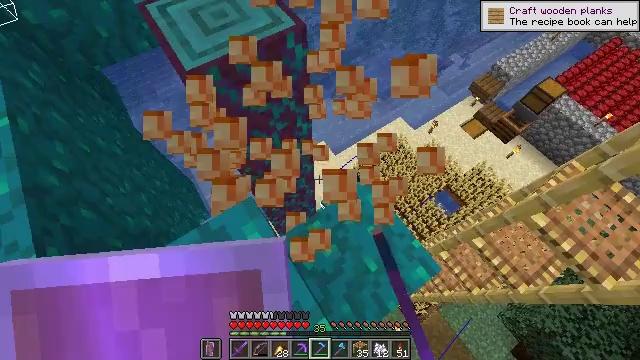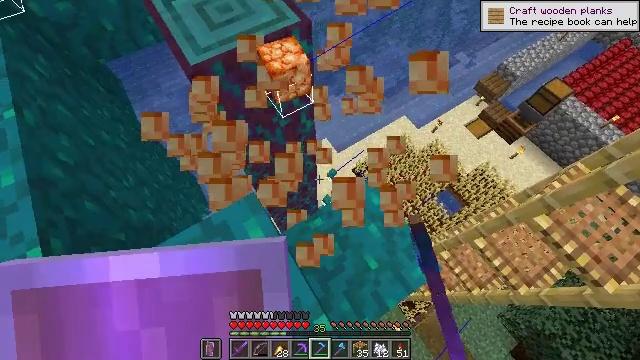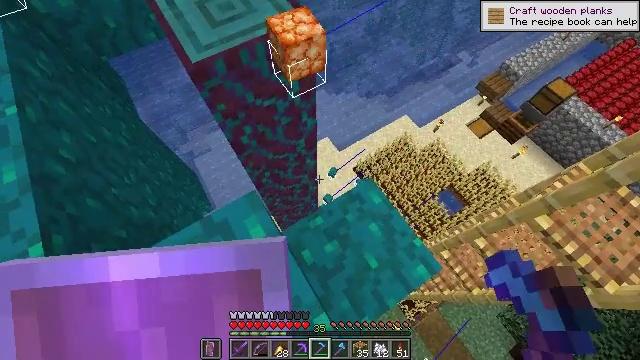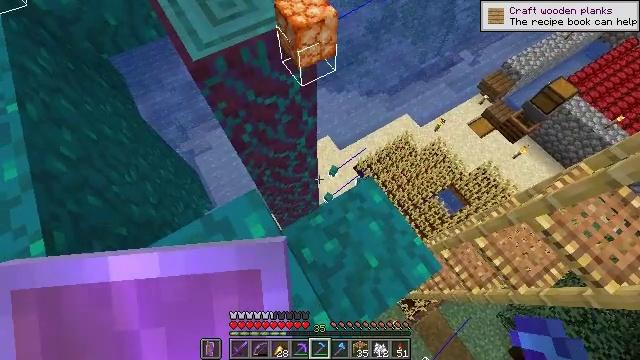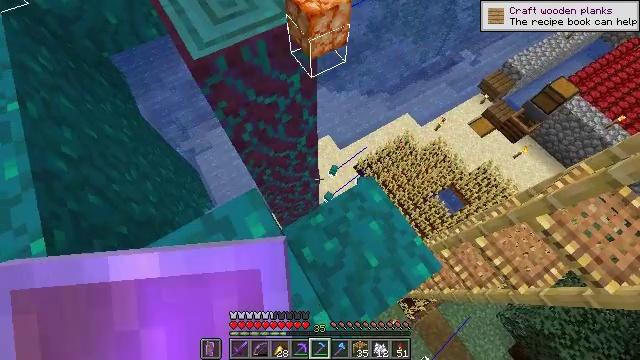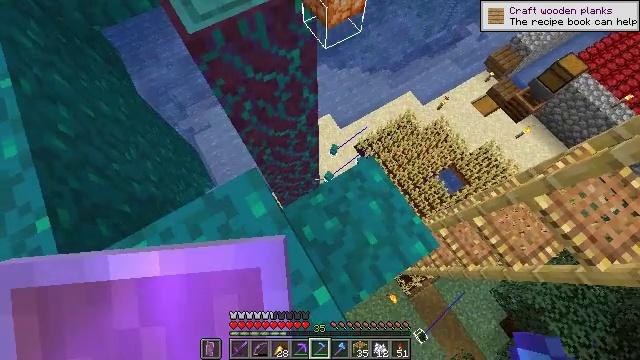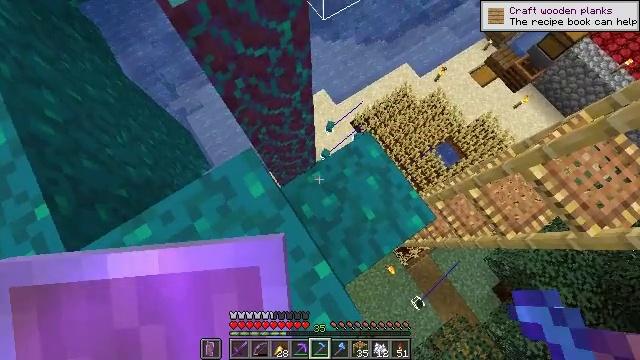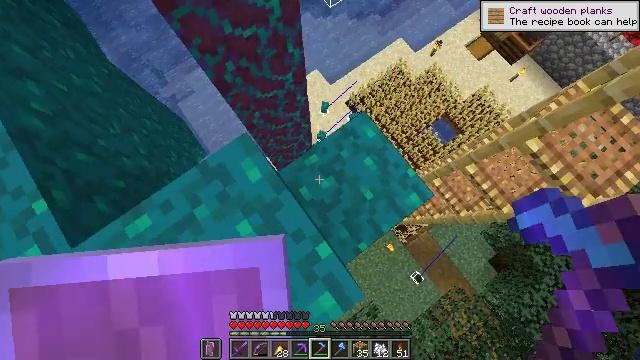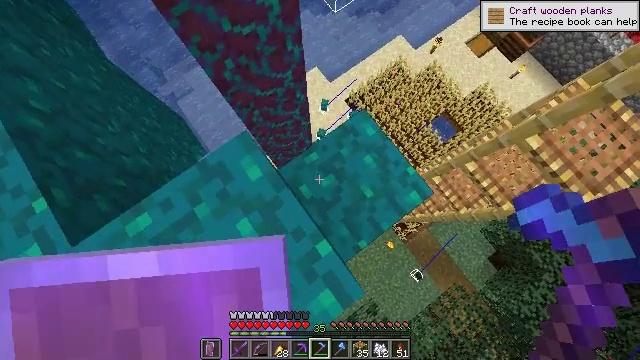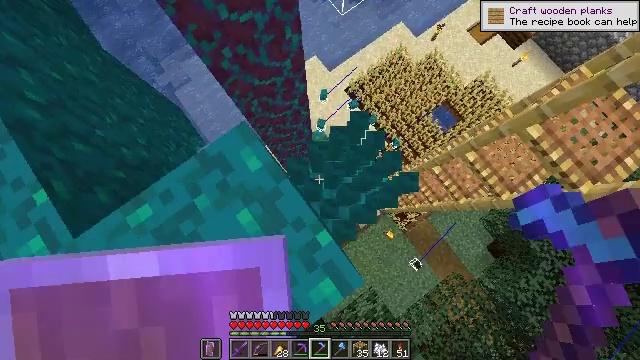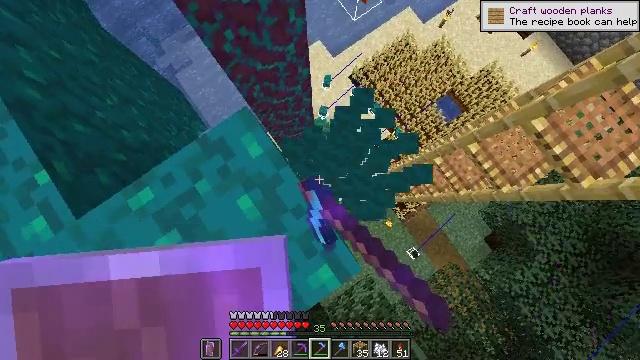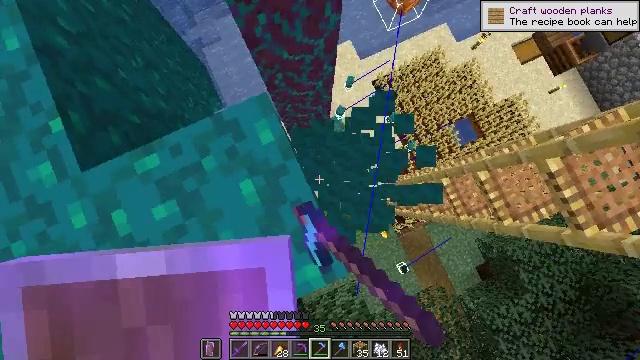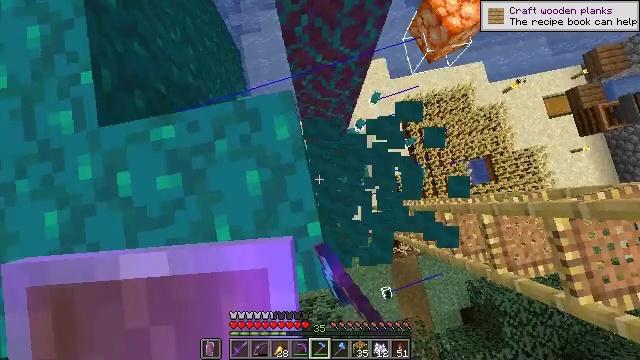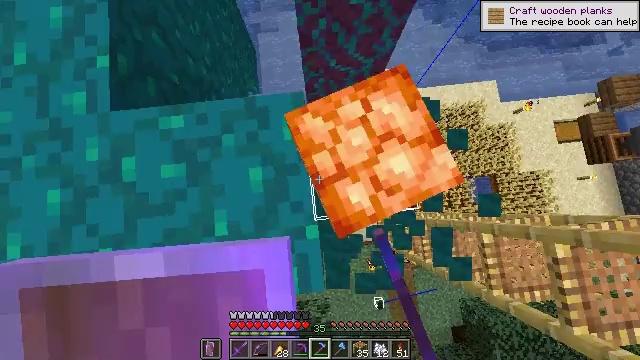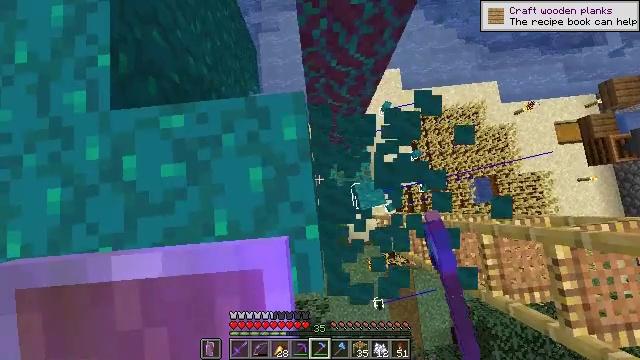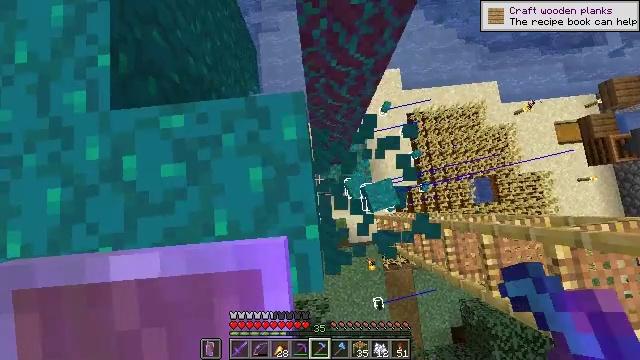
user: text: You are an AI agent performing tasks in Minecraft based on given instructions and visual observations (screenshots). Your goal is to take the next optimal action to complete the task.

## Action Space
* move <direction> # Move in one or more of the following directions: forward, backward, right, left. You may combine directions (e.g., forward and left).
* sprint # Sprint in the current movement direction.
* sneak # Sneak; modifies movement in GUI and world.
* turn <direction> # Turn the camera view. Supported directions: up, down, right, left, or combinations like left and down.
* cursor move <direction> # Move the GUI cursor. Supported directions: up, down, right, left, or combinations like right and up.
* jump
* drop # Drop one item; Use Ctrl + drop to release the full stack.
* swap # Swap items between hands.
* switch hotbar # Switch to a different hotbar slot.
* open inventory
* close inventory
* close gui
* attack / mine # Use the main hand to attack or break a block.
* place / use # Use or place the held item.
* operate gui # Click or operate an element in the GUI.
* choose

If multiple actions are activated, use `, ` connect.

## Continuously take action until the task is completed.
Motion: motion action
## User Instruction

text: Harvest the warped wart block in the Nether.
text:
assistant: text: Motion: sneak, turn left
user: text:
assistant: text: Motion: sneak
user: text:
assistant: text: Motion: sneak
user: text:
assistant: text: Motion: sneak
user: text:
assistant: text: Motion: sneak, turn down
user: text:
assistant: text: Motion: sneak, turn right and down
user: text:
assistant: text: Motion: sneak, turn right and down
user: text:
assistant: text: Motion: sneak
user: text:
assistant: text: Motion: sneak, turn down, attack / mine
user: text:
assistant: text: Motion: sneak, turn left and down, attack / mine
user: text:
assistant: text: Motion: sneak, turn left, attack / mine
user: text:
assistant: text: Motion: sneak, turn left and up, attack / mine
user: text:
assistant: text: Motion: sneak, turn left
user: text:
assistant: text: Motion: sneak
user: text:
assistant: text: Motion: sneak
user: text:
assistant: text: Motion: sneak
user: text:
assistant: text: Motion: sneak, turn left
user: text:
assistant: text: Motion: sneak, turn left and up
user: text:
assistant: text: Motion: sneak, turn left and up
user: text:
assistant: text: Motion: sneak, turn left
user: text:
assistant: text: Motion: sneak, turn left
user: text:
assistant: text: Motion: sneak, turn left
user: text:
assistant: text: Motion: sneak, turn left and up
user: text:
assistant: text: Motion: sneak, turn left and up
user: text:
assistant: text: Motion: sneak, turn left and up
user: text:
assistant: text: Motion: sneak, turn left and up
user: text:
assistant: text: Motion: sneak, turn left and up
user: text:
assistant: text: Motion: move forward, sneak, turn left and up
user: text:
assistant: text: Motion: move forward, sneak
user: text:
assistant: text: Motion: move forward, sneak